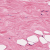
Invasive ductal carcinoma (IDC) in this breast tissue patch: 0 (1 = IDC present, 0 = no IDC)